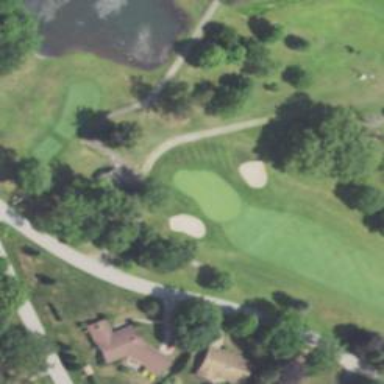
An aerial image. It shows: Path for both roads and golfers.